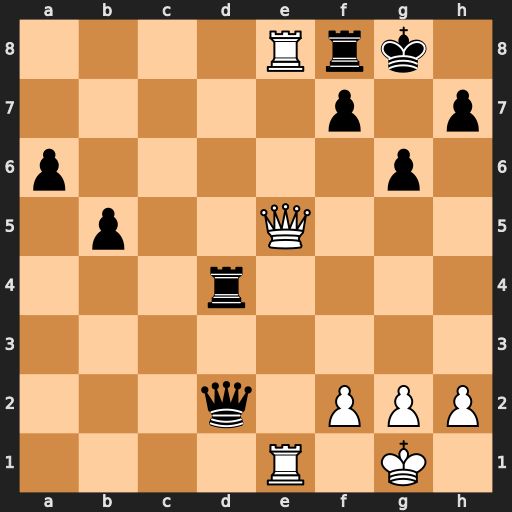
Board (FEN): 4Rrk1/5p1p/p5p1/1p2Q3/3r4/8/3q1PPP/4R1K1
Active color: w
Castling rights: -
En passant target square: -
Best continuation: Rxf8+ Kxf8 Qh8#